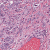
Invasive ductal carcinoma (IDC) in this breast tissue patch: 1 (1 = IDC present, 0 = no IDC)